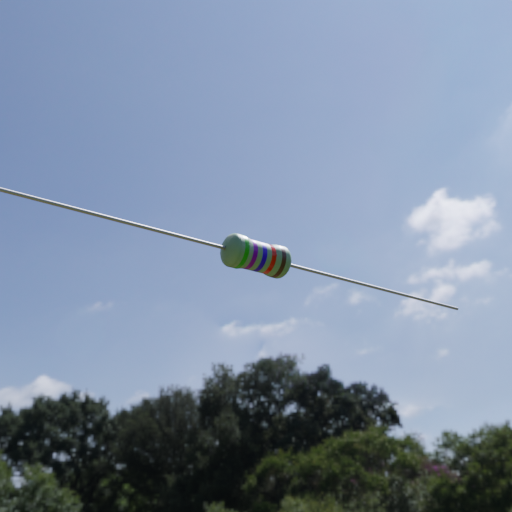
Resistor colour bands (in order): green, violet, blue, red, brown